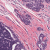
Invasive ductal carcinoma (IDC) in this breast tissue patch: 1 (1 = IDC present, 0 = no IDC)